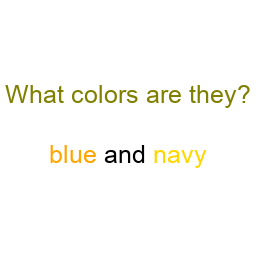
Color: orange, gold
Color name shown: blue, navy
Background color: white
Question text color: olive